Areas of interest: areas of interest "Hangzhou Yingming Vegetable Profession Cooperative"
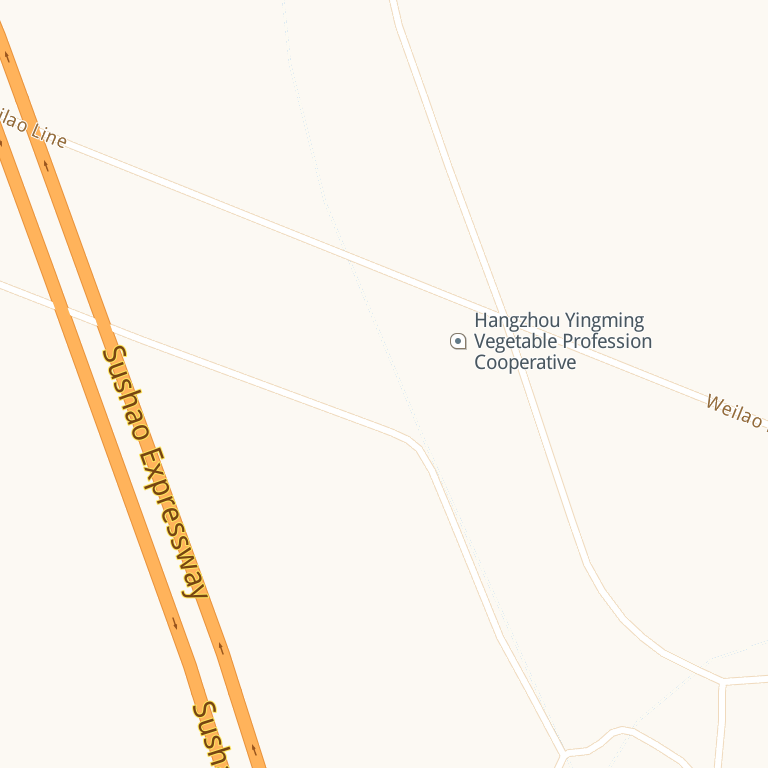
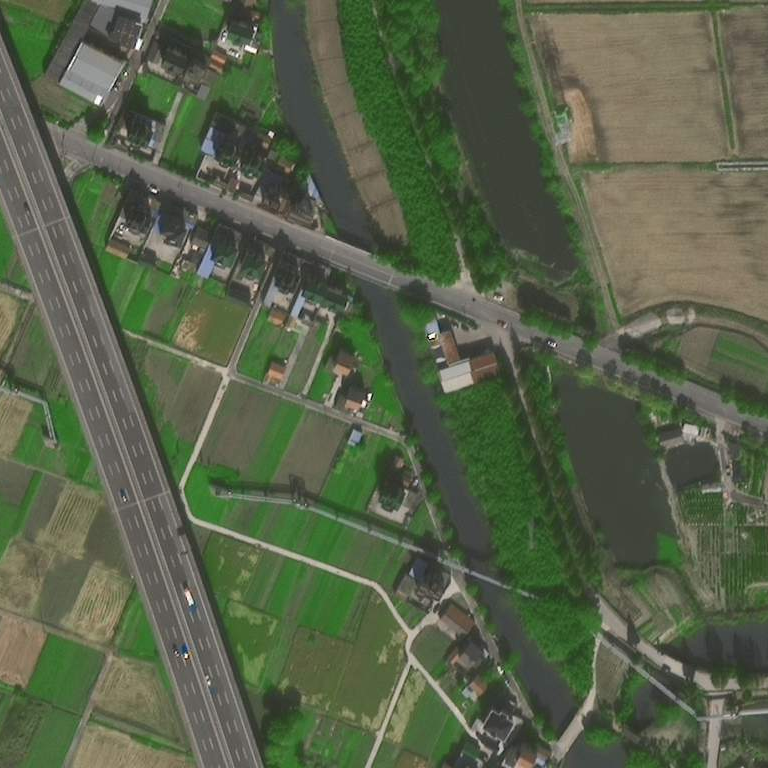